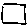
Label: square